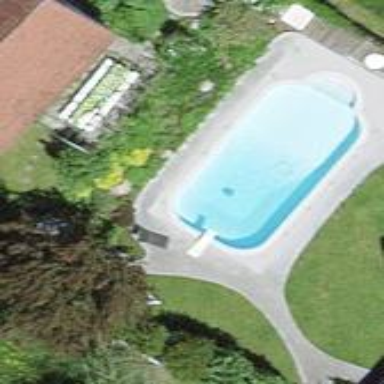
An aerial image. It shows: Swimming pool located in leisure land.